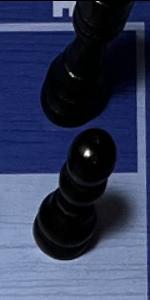
Label: Pawn_Black